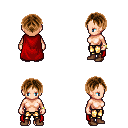
a pixel art fantasy rpg character, female body template, human, light skin, red cape, gold greaves, brown parted hairstyle, bracelets, brown shoes, four views (front, back, left, right), 2x2 character sprite sheet, small pixel art, hard edges, no anti-aliasing